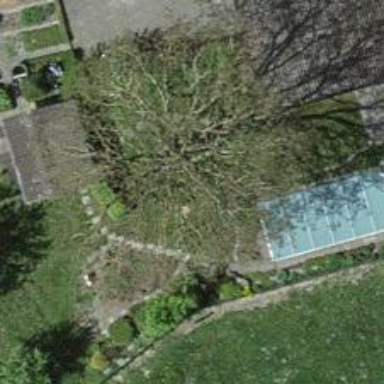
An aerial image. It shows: Garden with deciduous broadleaved trees.